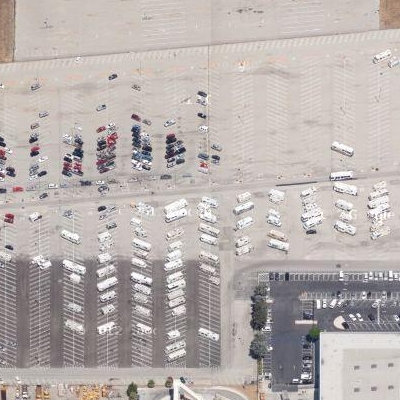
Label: Parking